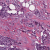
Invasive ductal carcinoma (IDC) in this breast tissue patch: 1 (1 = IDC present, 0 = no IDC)